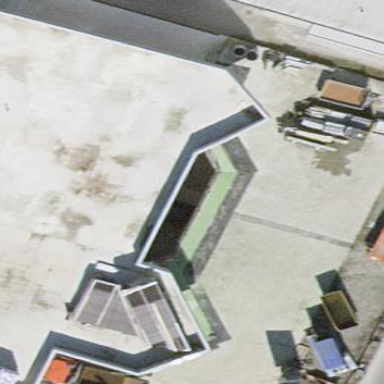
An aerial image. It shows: Industrial building.